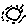
Label: sun